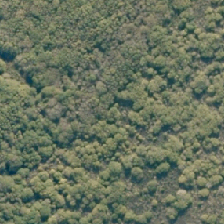
Land cover: deciduous_hardwood